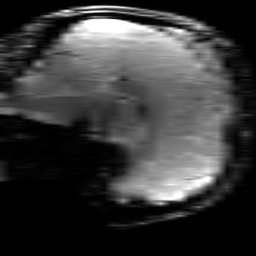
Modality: T2starw
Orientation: sagittal
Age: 22
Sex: male
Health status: healthy
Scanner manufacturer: siemens
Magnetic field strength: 3 T
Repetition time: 0.7 s
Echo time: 0.02 s